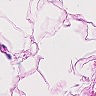
Metastatic tissue present: no